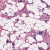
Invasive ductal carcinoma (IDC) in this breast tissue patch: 0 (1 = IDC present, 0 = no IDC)